Field crop: maize
Growth stage: 1
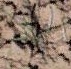
Species: salsola